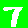
Digit: 7